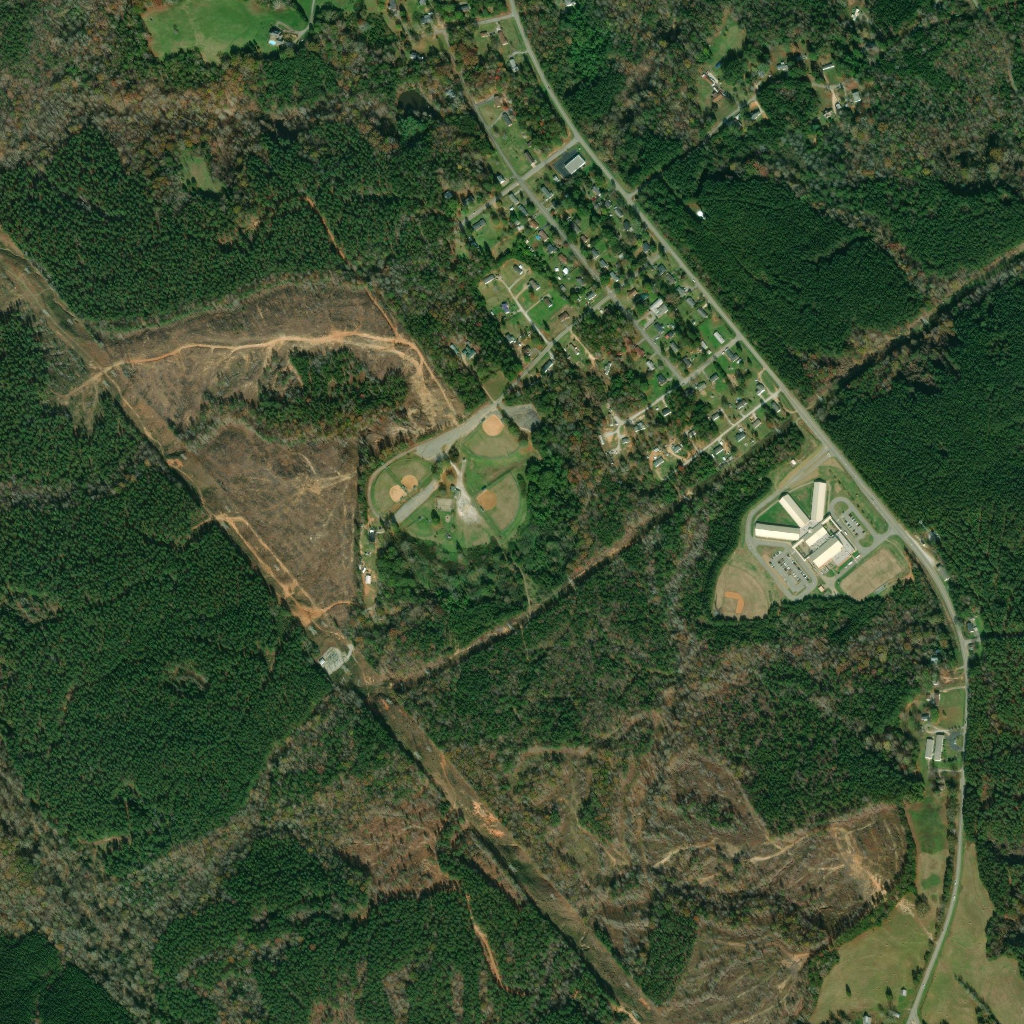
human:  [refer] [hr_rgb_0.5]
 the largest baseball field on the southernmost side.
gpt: <box>[[69, 55, 75, 60, 0]]</box>